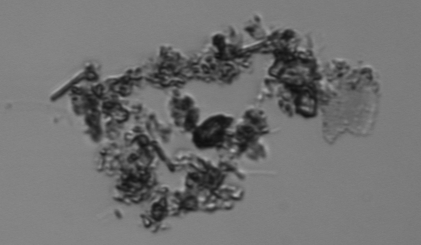
Label: detritus